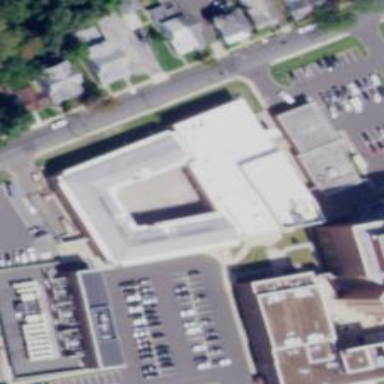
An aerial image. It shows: Public building.